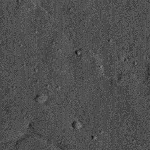
Label: no_change